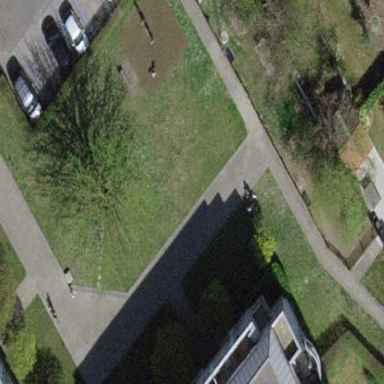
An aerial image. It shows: Lovely park for leisure and relaxation.